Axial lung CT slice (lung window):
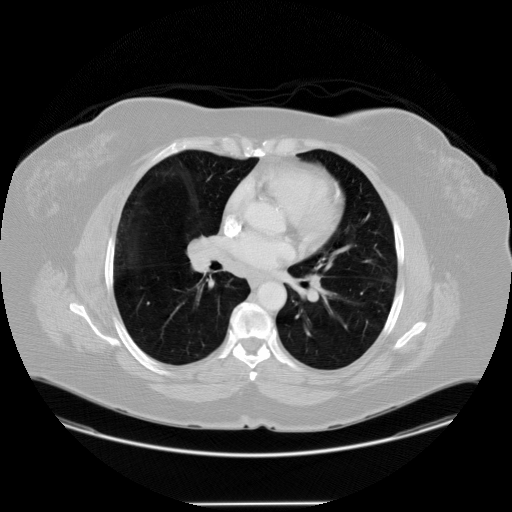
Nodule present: no